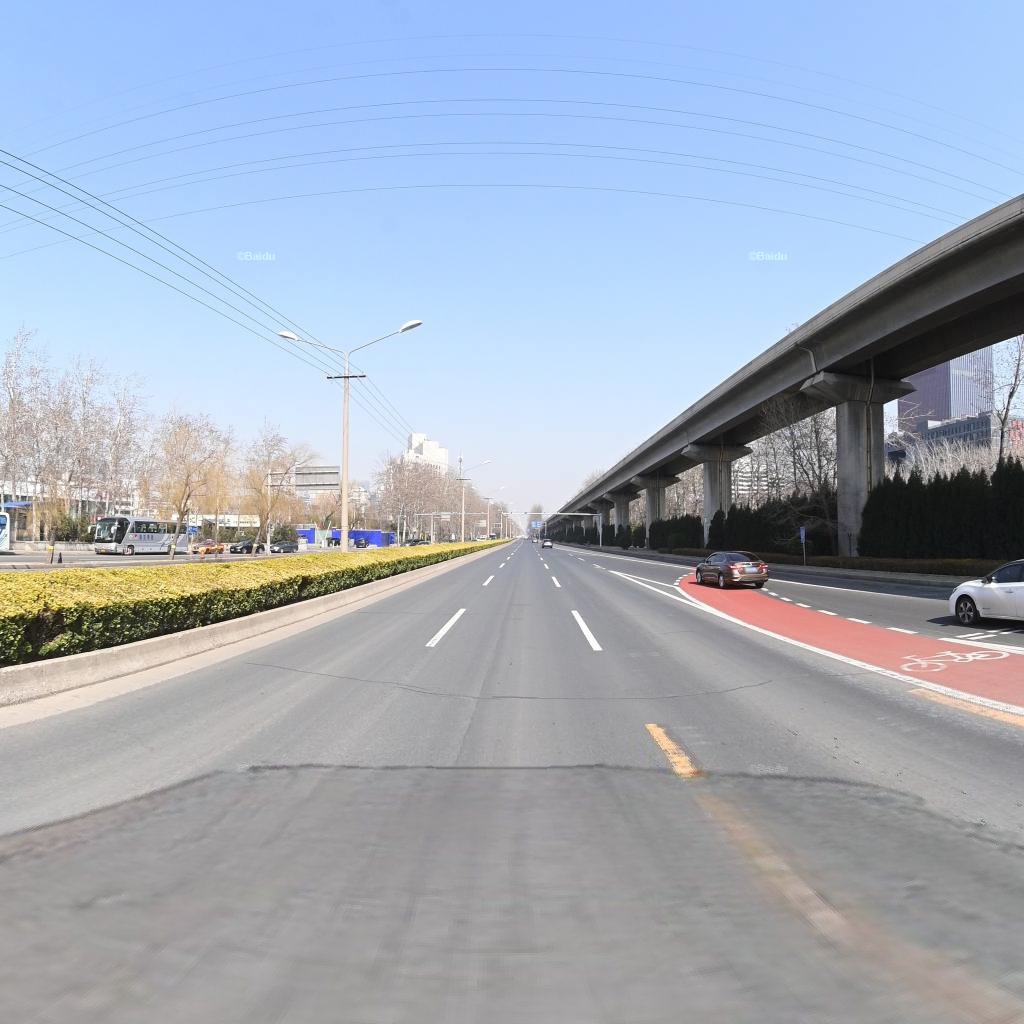
Region: Chaoyang
Road damage annotations: transverse patch, transverse patch, transverse patch